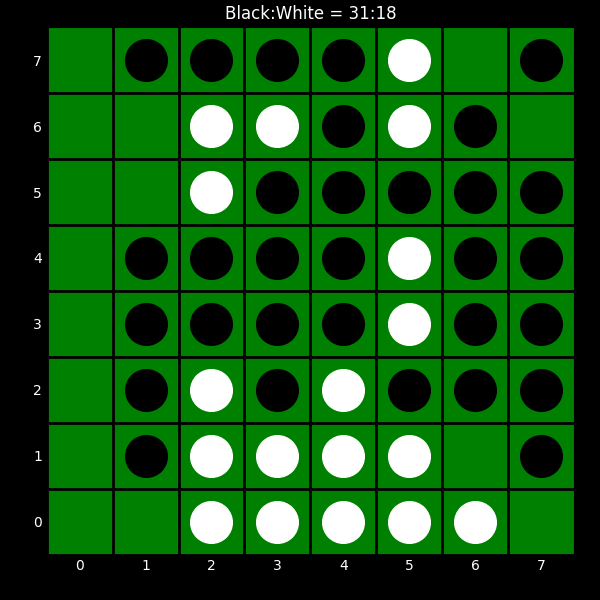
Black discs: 31
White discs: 18